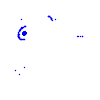
Particle: electron